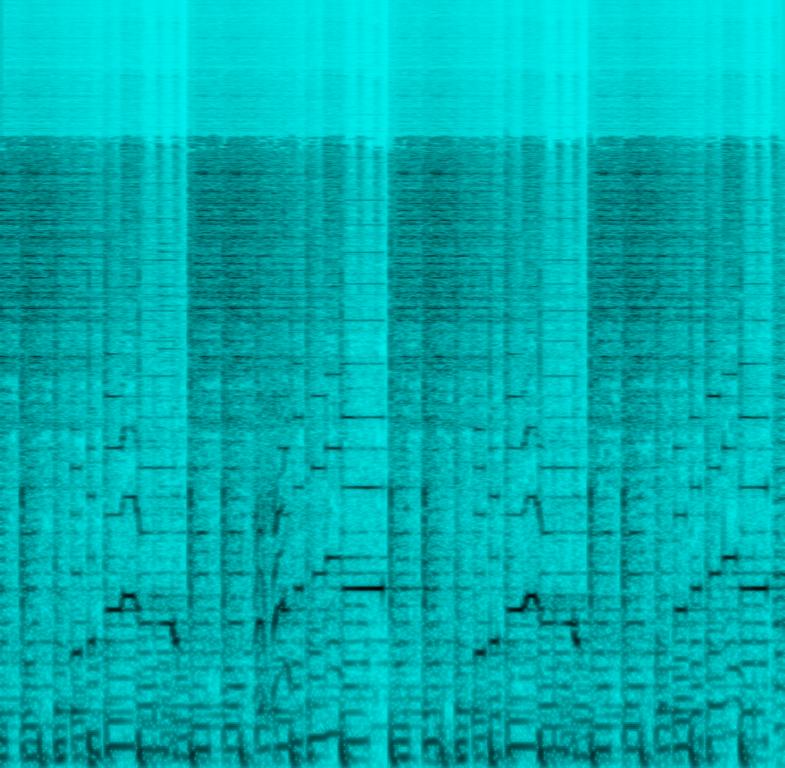
The music features for the most part an instrumental, however, towards the end of the music excerpt a female voice sings a short melody. The passage starts off with a synth sound playing a melody that's doubled in unison by the bass guitar. After that a sampled brass sound plays a repeating melody. Throughout the music one can hear a drum set taking an active part in shaping the pulse and flow of the music.